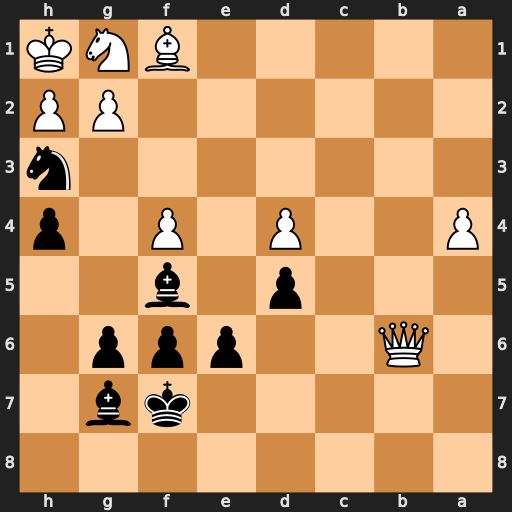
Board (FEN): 8/5kb1/1Q2ppp1/3p1b2/P2P1P1p/7n/6PP/5BNK
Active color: b
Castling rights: -
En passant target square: -
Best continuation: Nf2#